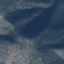
Land use / land cover: HerbaceousVegetation